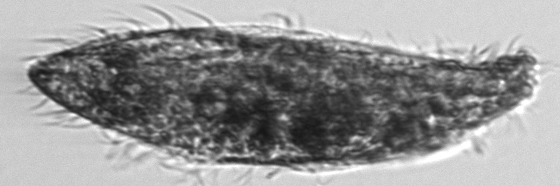
Label: Euplotes_morphotype1